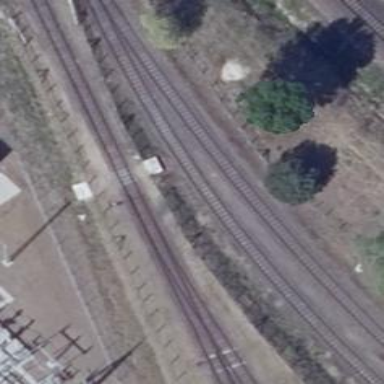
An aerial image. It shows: Railway switch.